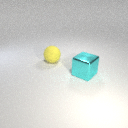
large cyan metal cube in front of large yellow rubber sphere